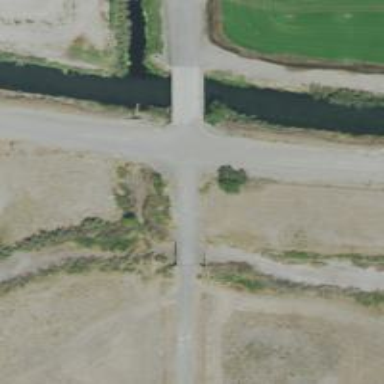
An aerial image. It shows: Bridge for vehicles over low water crossing track.